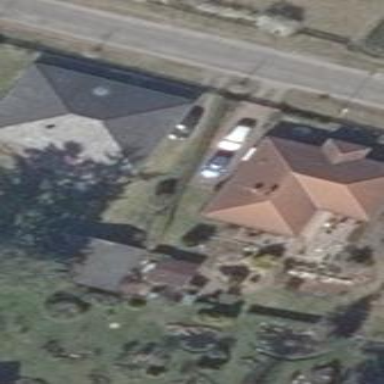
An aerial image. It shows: House with hipped roof.